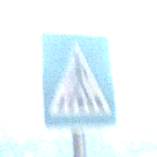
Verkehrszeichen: FussgaengerueberwegRechts
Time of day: Midday
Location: Outdoor (Urban)
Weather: Clear
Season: NotSpecified
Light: Natural